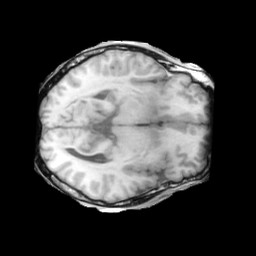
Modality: T1w
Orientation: axial
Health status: ill
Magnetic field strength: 3 T